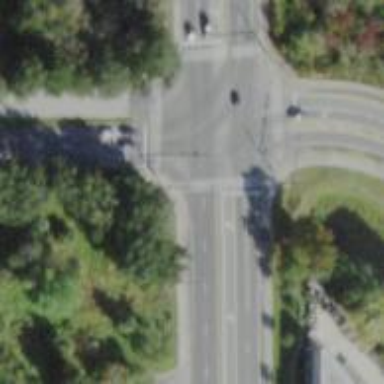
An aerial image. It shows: Crossing on the road.